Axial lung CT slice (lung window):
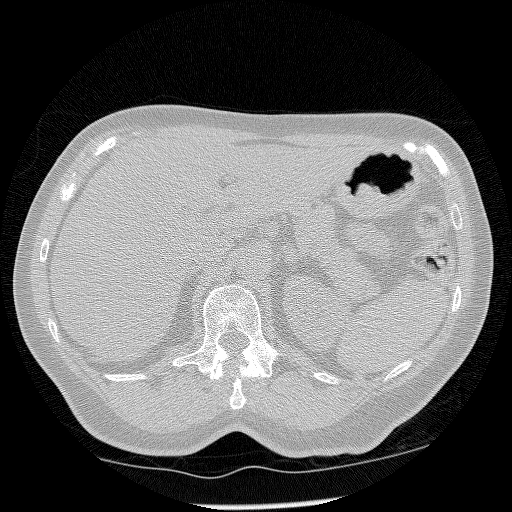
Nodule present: no